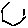
Label: hexagon